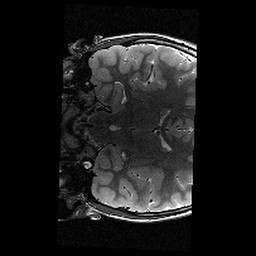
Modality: T2w
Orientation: coronal
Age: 10
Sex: male
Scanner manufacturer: siemens
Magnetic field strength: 3 T
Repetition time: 9.23 s
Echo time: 0.067 s